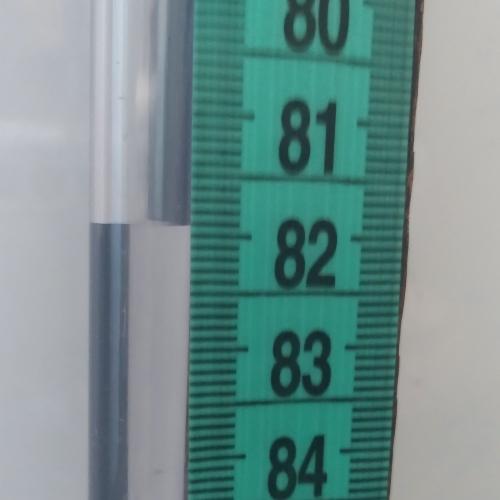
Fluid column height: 81.9 cm